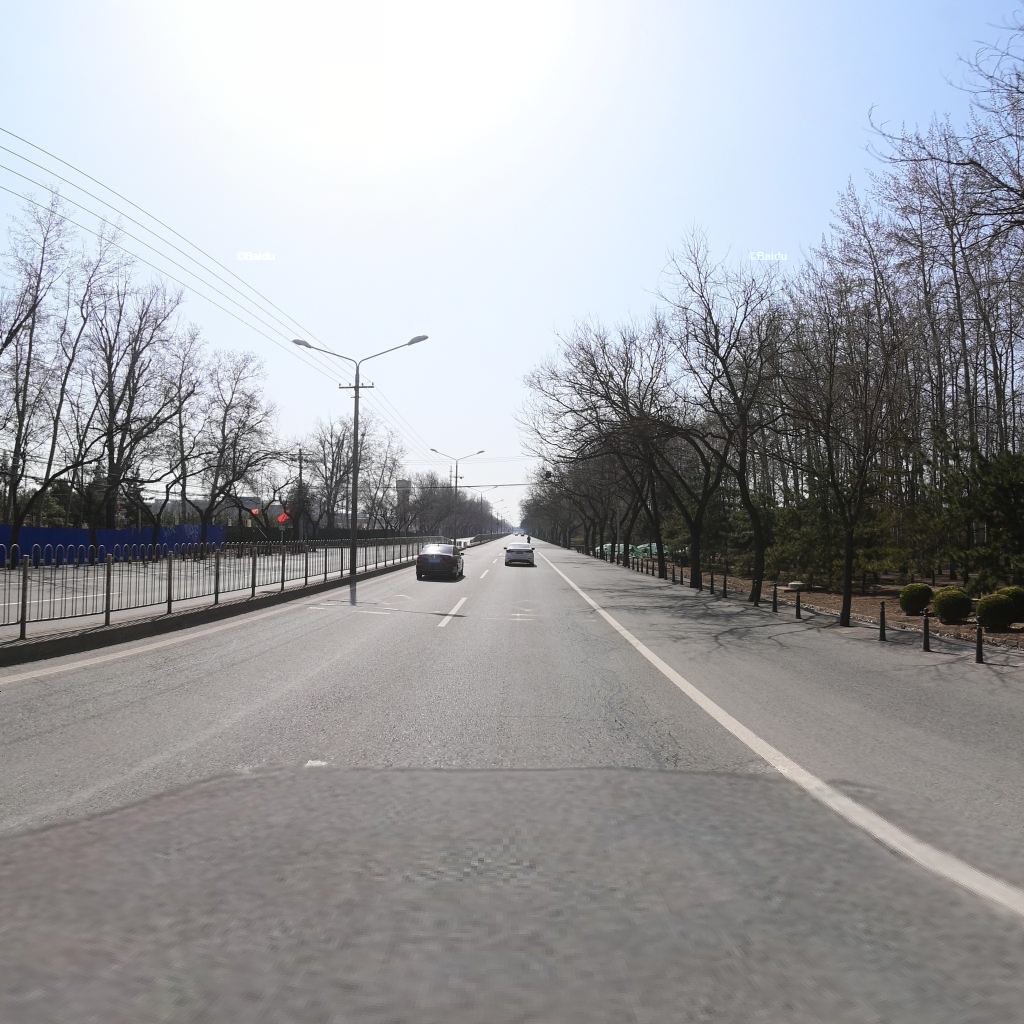
Region: Chaoyang
Road damage annotations: alligator crack